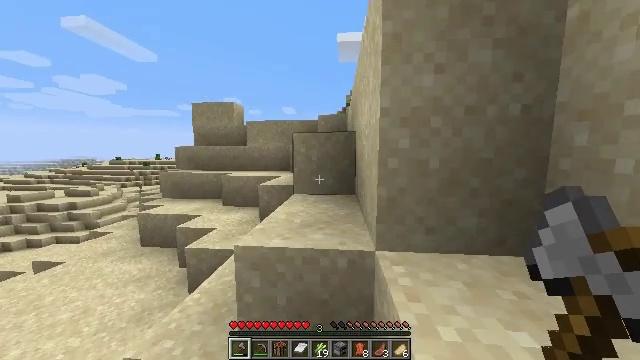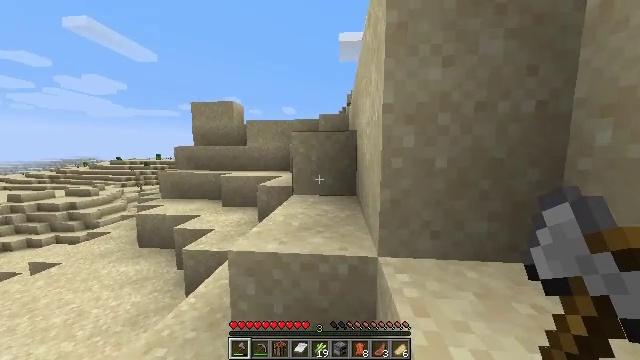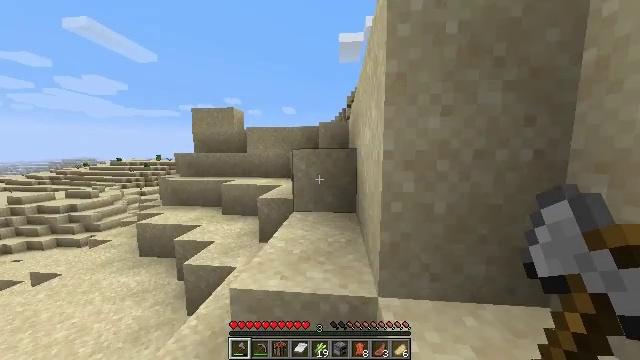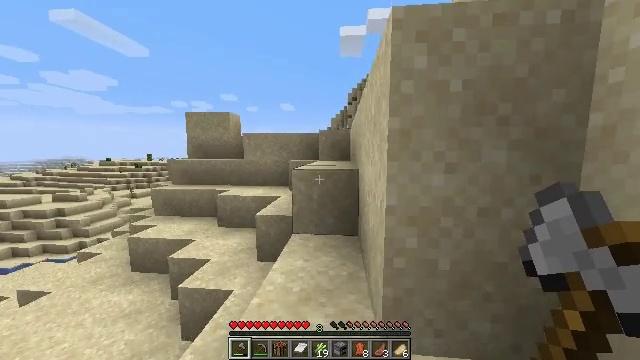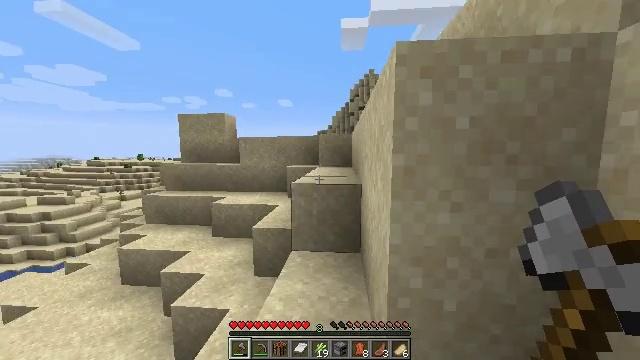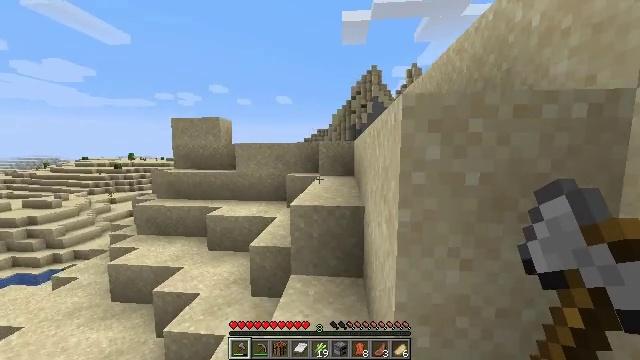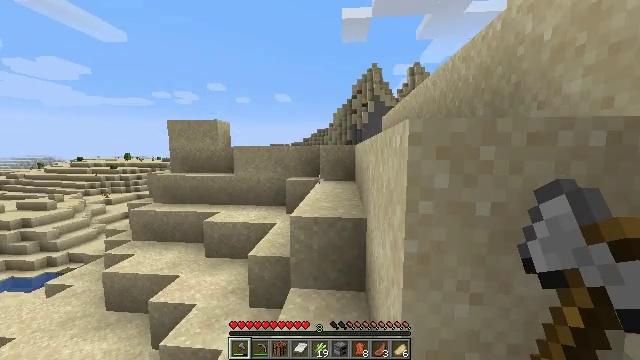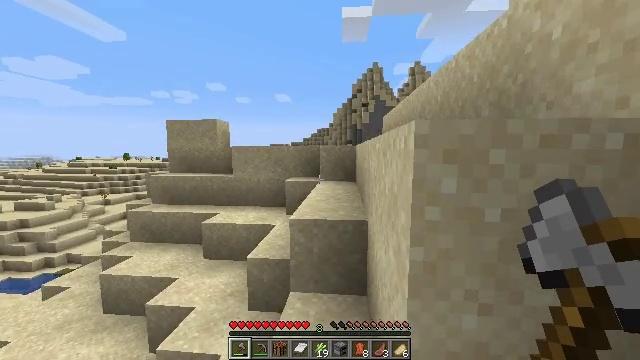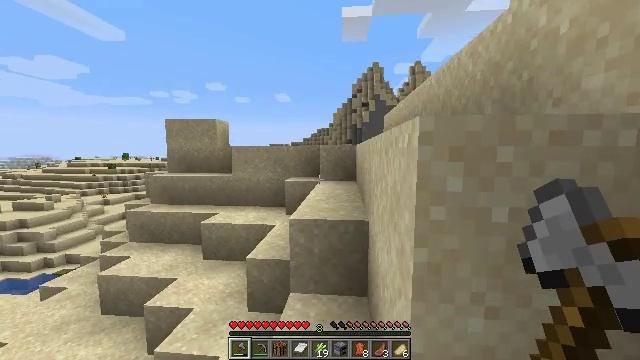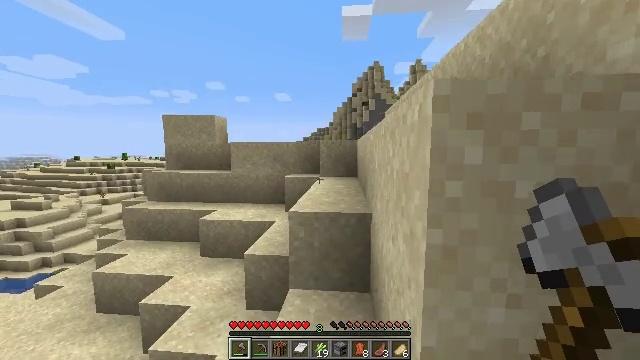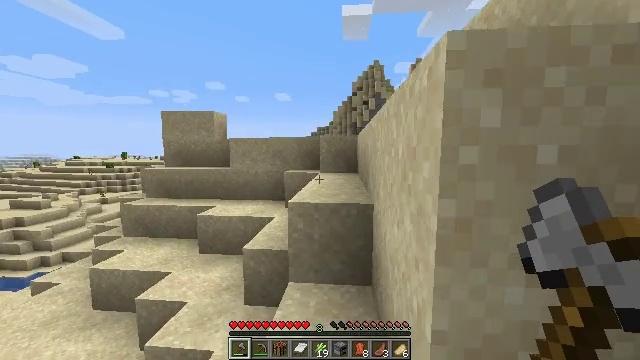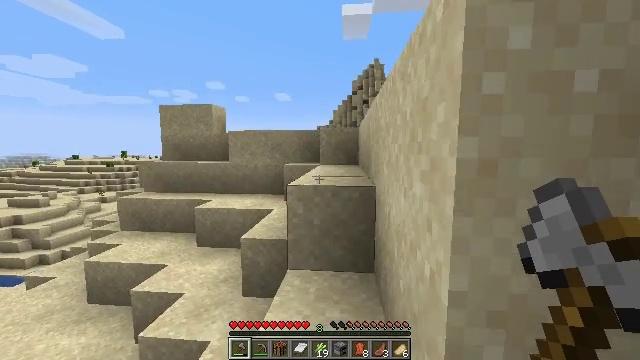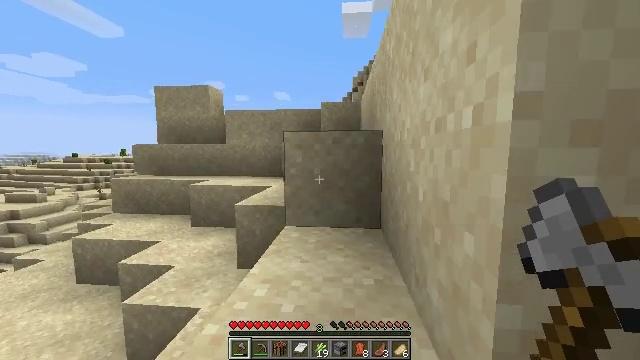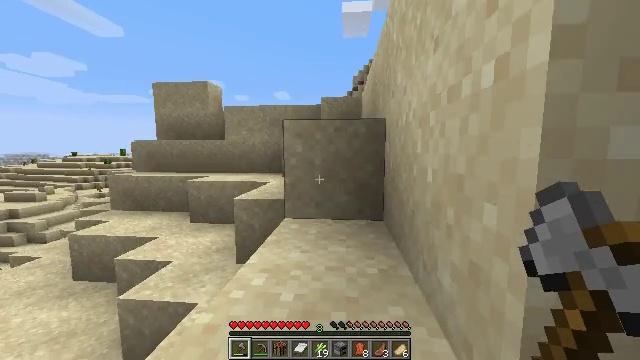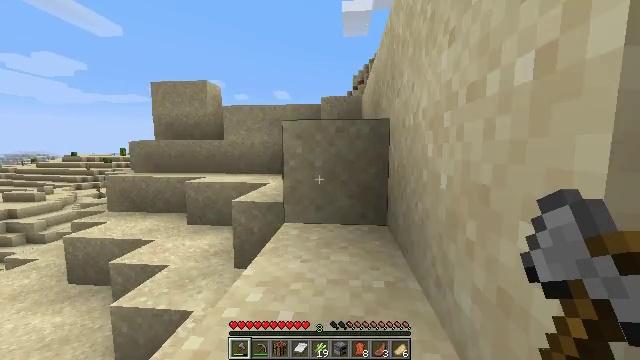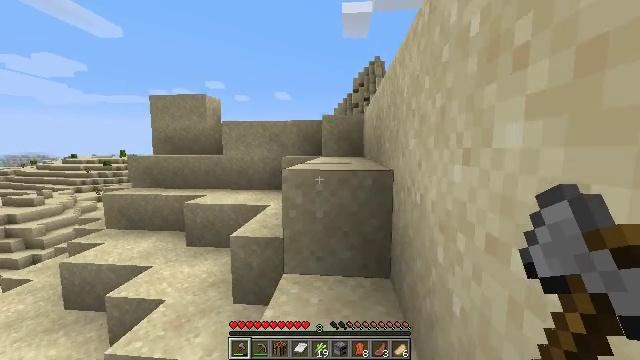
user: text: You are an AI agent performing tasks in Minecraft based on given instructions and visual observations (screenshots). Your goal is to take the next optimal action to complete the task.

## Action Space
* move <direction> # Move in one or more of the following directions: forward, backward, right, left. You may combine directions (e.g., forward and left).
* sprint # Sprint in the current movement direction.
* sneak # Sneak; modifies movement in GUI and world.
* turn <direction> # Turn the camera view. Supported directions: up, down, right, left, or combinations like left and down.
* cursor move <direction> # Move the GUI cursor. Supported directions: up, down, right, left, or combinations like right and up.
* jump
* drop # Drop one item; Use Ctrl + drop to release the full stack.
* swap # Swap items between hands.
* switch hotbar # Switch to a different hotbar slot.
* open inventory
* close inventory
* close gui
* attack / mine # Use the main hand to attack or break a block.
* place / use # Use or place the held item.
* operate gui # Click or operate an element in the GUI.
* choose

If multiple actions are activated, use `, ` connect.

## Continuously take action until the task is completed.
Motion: motion action
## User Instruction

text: Collect the dead bush from dry areas.
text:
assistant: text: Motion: move forward, jump
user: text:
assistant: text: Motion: move forward, jump
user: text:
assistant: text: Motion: move forward, jump
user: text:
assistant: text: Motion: move forward, jump
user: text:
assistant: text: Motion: move forward, jump
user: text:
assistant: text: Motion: move forward, jump
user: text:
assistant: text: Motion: move forward, jump
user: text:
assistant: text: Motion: move forward, jump
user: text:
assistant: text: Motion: move forward, jump
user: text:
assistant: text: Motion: move forward, jump
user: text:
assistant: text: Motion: move forward, jump
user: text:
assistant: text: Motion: move forward, jump
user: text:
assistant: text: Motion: move forward, jump
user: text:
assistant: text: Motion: move forward, jump
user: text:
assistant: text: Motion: move forward, jump
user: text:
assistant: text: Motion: move forward, jump
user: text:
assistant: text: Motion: move forward, jump
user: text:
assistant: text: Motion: move forward, jump
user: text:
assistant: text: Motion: move forward, jump
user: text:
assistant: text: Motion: move forward, jump
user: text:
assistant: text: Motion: move forward, jump
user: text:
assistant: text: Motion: move forward, sprint, jump
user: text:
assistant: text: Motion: move forward, sprint, jump
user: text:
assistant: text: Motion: move forward, sprint, jump
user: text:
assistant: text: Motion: move forward, sprint, jump
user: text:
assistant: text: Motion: move forward, sprint, jump
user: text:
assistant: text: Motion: move forward, sprint, jump
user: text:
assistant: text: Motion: move forward, sprint, turn right, jump
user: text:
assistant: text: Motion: move forward, sprint, turn right, jump
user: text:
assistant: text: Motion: move forward, sprint, turn down, jump